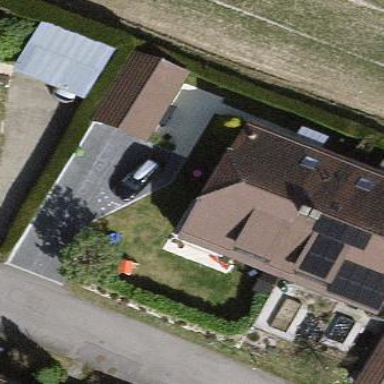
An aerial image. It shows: Simple and straightforward house.